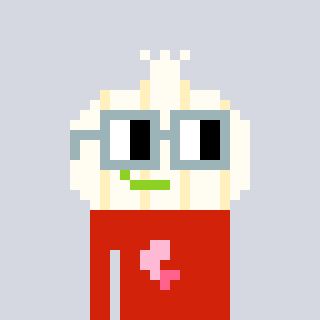
a pixel art character with square dark gray glasses, a garlic-shaped head and a red-colored body on a cool background